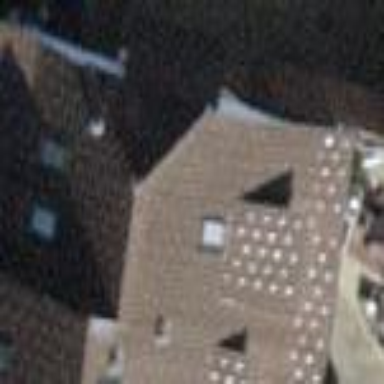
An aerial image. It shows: Simple and straightforward house.